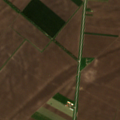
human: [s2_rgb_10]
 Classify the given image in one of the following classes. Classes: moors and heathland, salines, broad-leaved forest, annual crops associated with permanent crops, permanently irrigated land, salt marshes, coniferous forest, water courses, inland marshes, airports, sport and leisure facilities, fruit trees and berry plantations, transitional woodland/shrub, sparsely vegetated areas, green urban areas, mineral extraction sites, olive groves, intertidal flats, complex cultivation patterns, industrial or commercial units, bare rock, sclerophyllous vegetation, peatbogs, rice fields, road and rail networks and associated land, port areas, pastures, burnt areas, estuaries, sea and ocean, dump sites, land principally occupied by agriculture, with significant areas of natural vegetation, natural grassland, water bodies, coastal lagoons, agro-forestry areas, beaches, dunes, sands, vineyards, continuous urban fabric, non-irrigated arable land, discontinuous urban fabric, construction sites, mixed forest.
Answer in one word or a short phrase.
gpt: non-irrigated arable land